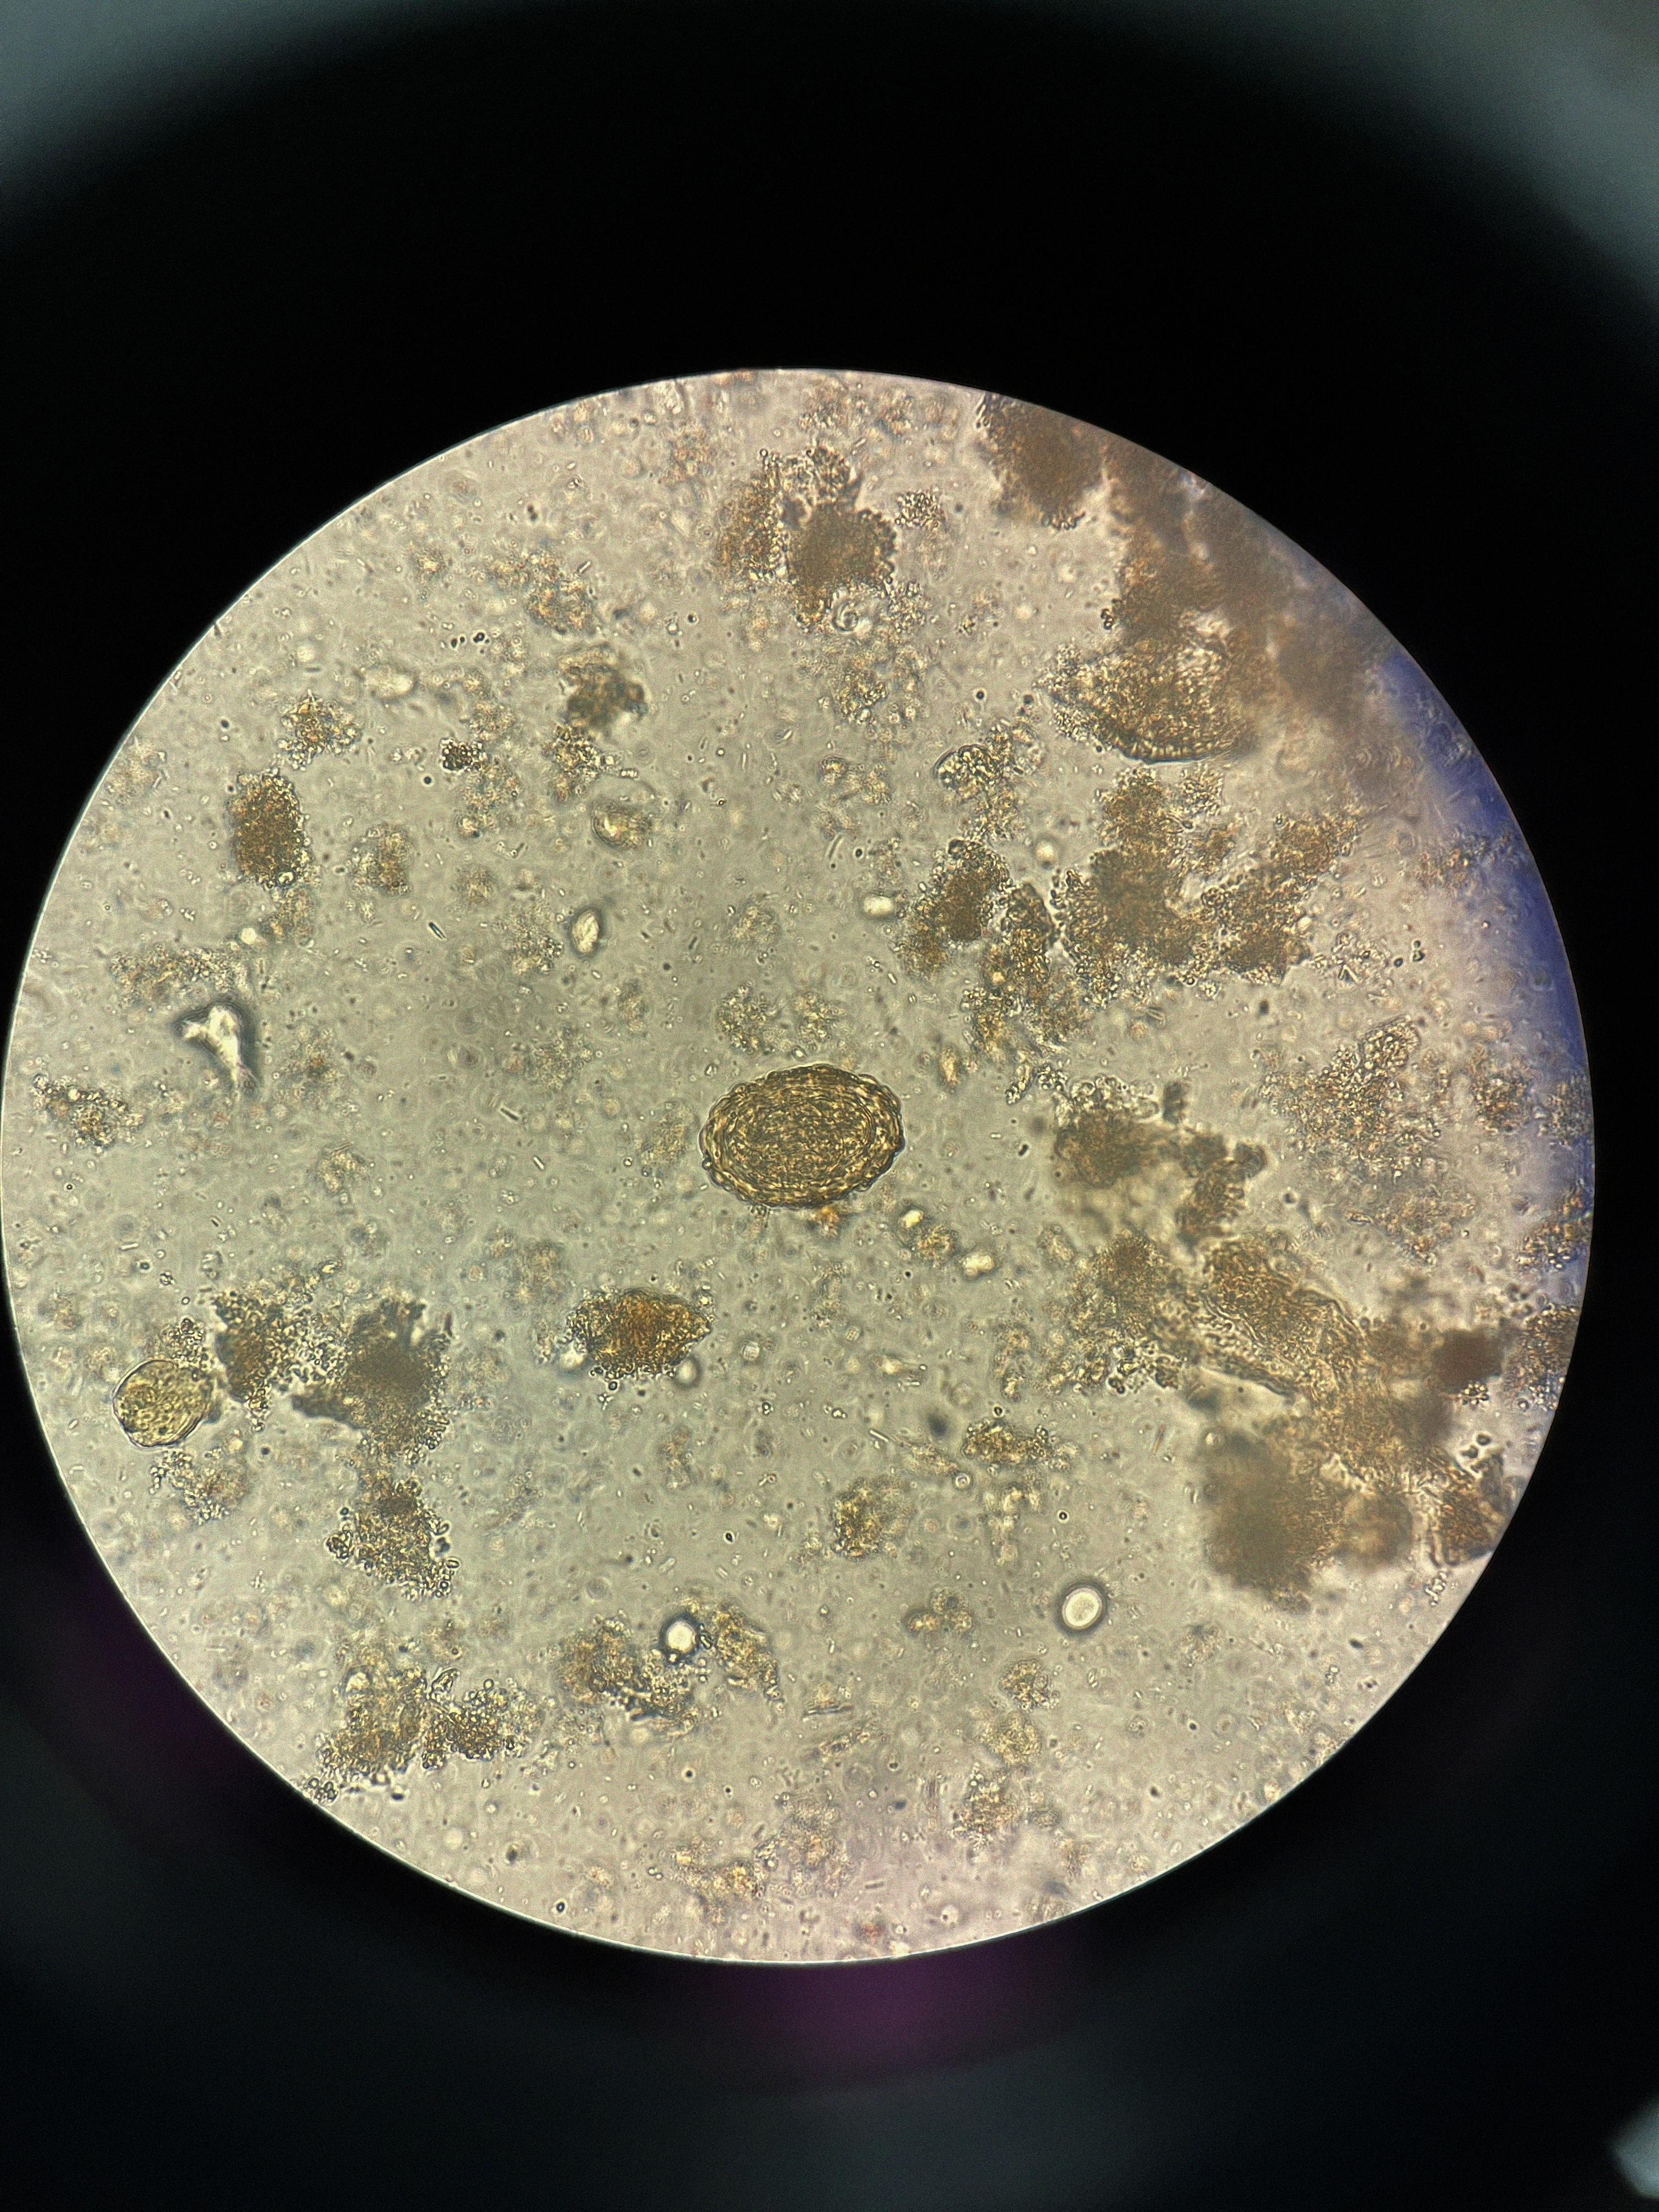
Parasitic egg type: Ascaris lumbricoides